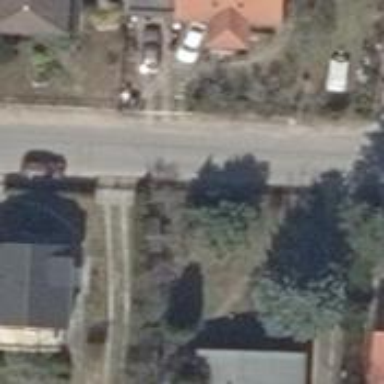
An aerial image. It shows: Driveway.